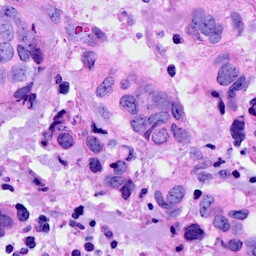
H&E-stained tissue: Breast